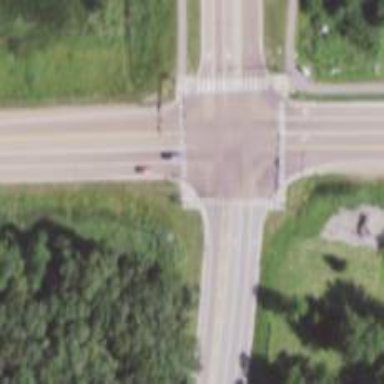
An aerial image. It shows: Marked crossing on cycleway road.